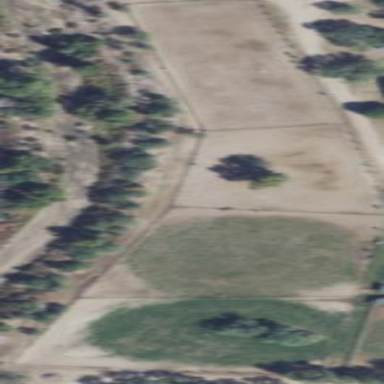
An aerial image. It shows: Equestrian pitch for leisure land activities.